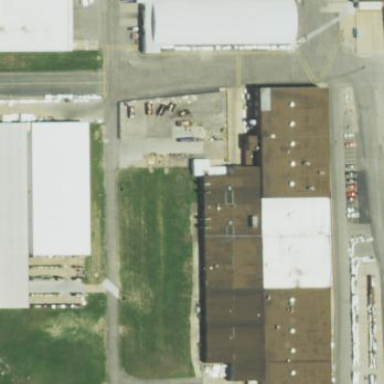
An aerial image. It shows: Manufacturing building.